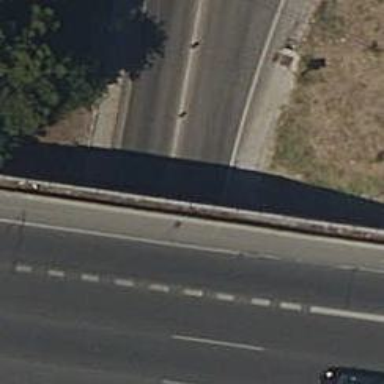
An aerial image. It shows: Trunk highway designated as motorroad.